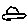
Label: car